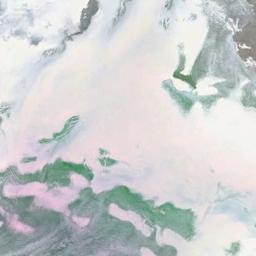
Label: snowberg